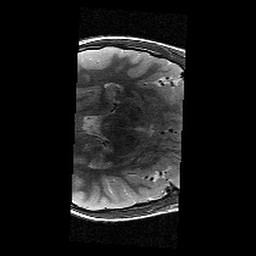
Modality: T2w
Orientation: axial
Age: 9
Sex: male
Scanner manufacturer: siemens
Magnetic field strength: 3 T
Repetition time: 9.23 s
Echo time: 0.067 s